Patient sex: F
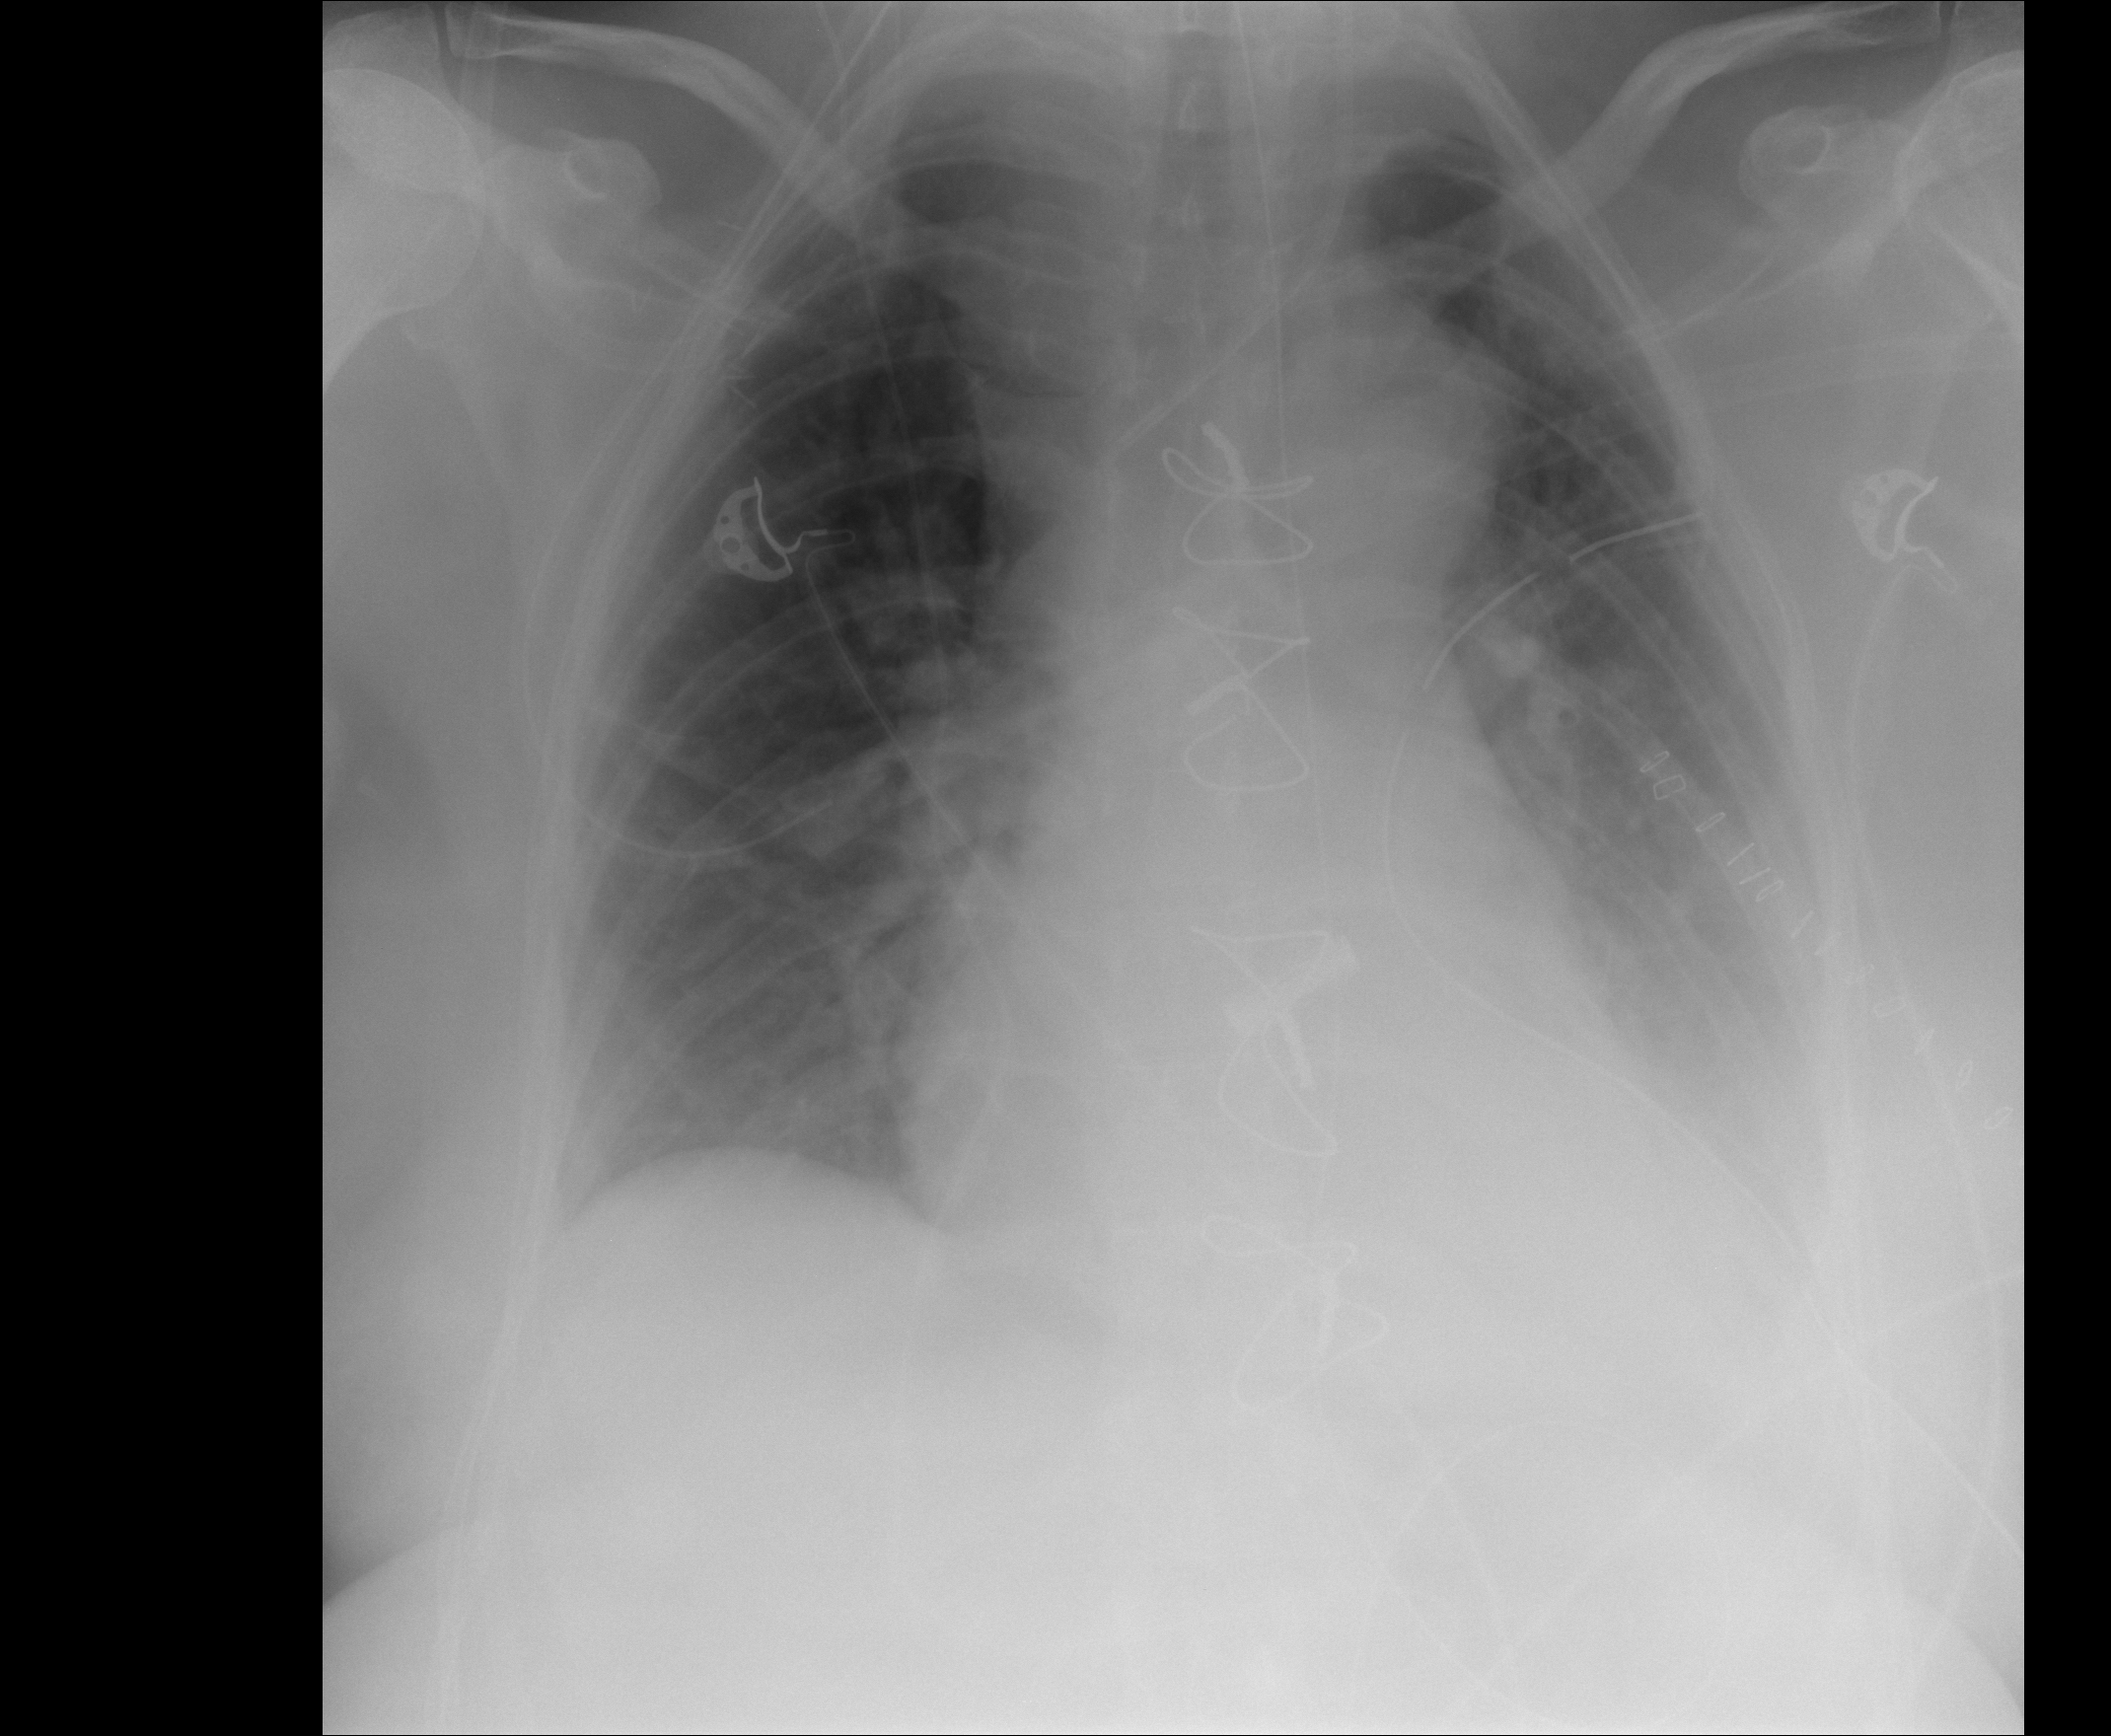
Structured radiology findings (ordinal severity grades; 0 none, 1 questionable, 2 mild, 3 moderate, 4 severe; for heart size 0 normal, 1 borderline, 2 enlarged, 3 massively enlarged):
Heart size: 0
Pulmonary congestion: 2
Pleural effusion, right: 0
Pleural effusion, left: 2
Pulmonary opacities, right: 2
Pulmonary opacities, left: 2
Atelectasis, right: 2
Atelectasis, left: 2